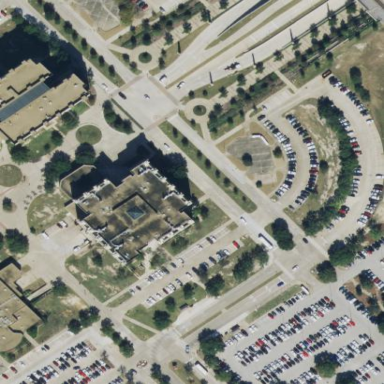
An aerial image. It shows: View of university building.